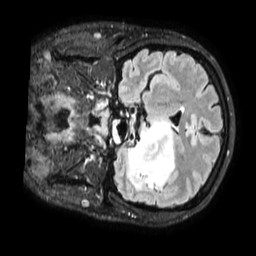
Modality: FLAIR
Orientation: coronal
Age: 30
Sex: male
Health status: ill
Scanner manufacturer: philips
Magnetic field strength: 3 T
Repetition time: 4.8 s
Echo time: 0.34 s